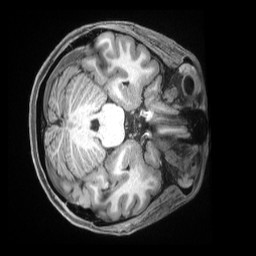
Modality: T1w
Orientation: axial
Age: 23
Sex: female
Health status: ill
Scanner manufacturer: siemens
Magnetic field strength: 3 T
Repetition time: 2.5 s
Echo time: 0.00181 s